Chest X-ray:
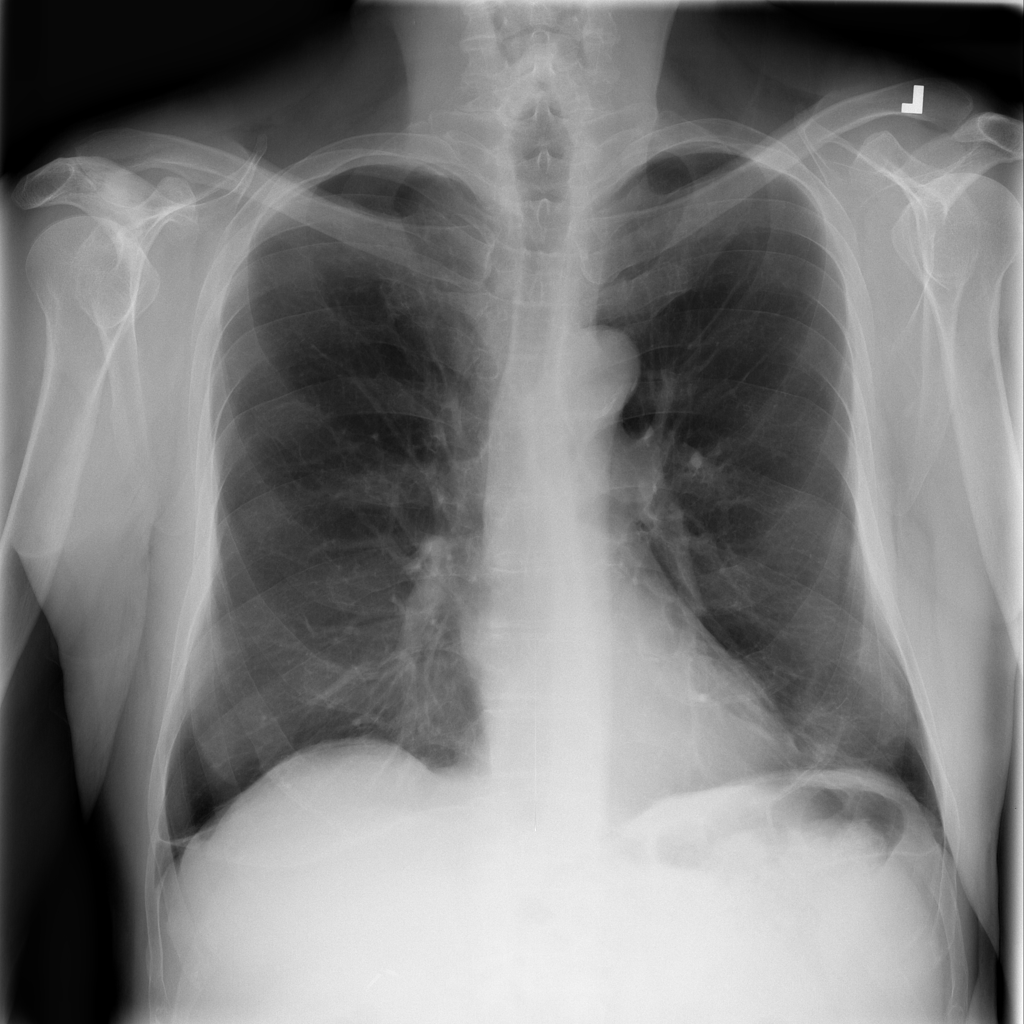
Findings: Atelectasis
No abnormal finding: no